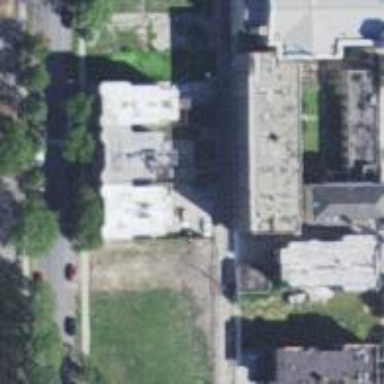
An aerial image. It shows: School.